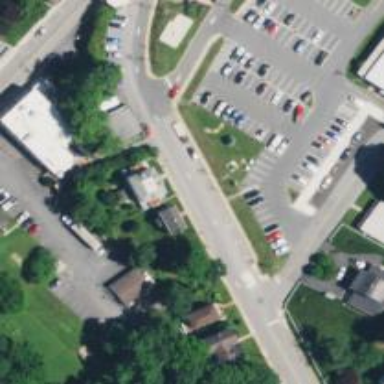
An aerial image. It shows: Parking space is available.